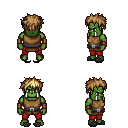
a pixel art fantasy rpg character, male body template, orc, green skin, leather chest armor, red pants, blonde bedhead hairstyle, leather bracers, gray slippers, four views (front, back, left, right), 2x2 character sprite sheet, small pixel art, hard edges, no anti-aliasing